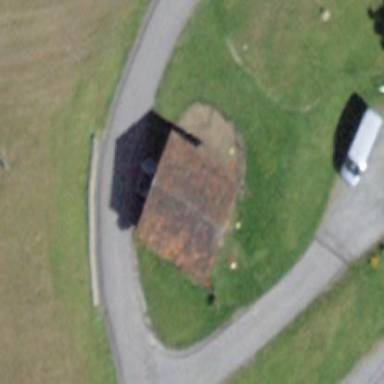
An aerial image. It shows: Farm auxiliary building.